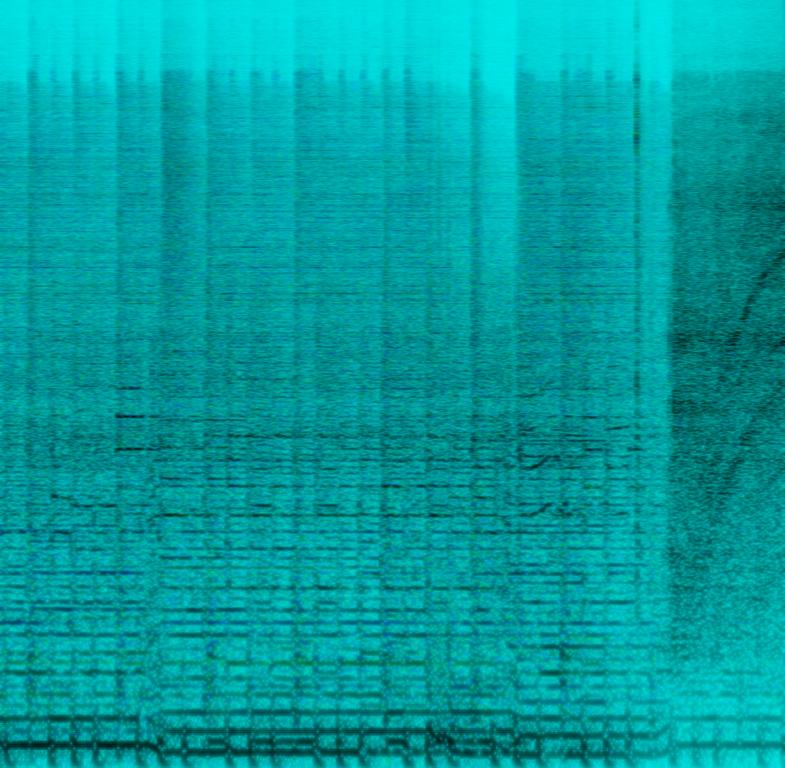
The low quality recording features a loud, buzzing saw machine cutting wood. There is a muffled rock song playing in the background. The recording is mono and noisy. It sounds like it is a tutorial video.